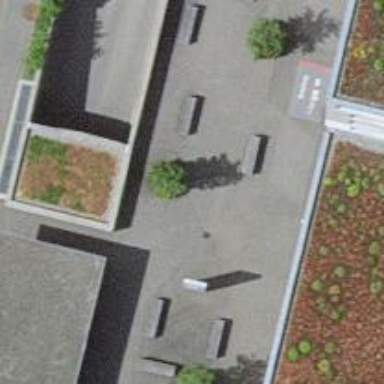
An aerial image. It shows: Parking entrance.